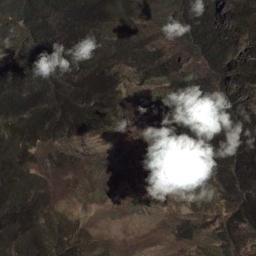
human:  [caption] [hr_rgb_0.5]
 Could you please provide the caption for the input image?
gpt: A large cloud of white clouds floated over the farmland .

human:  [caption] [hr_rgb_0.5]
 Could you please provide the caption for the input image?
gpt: The white cloud is above bare land .

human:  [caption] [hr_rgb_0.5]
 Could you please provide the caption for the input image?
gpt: The cumulus clouds are located above the land covered by some vegetation and the shadow of the clouds is on the land .

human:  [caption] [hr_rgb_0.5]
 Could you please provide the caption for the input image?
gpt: The clouds are in the air and the clouds are cast on the green fields .

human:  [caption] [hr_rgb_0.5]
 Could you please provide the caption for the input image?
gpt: There are a few pieces of white clouds over a brown land .